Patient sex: F
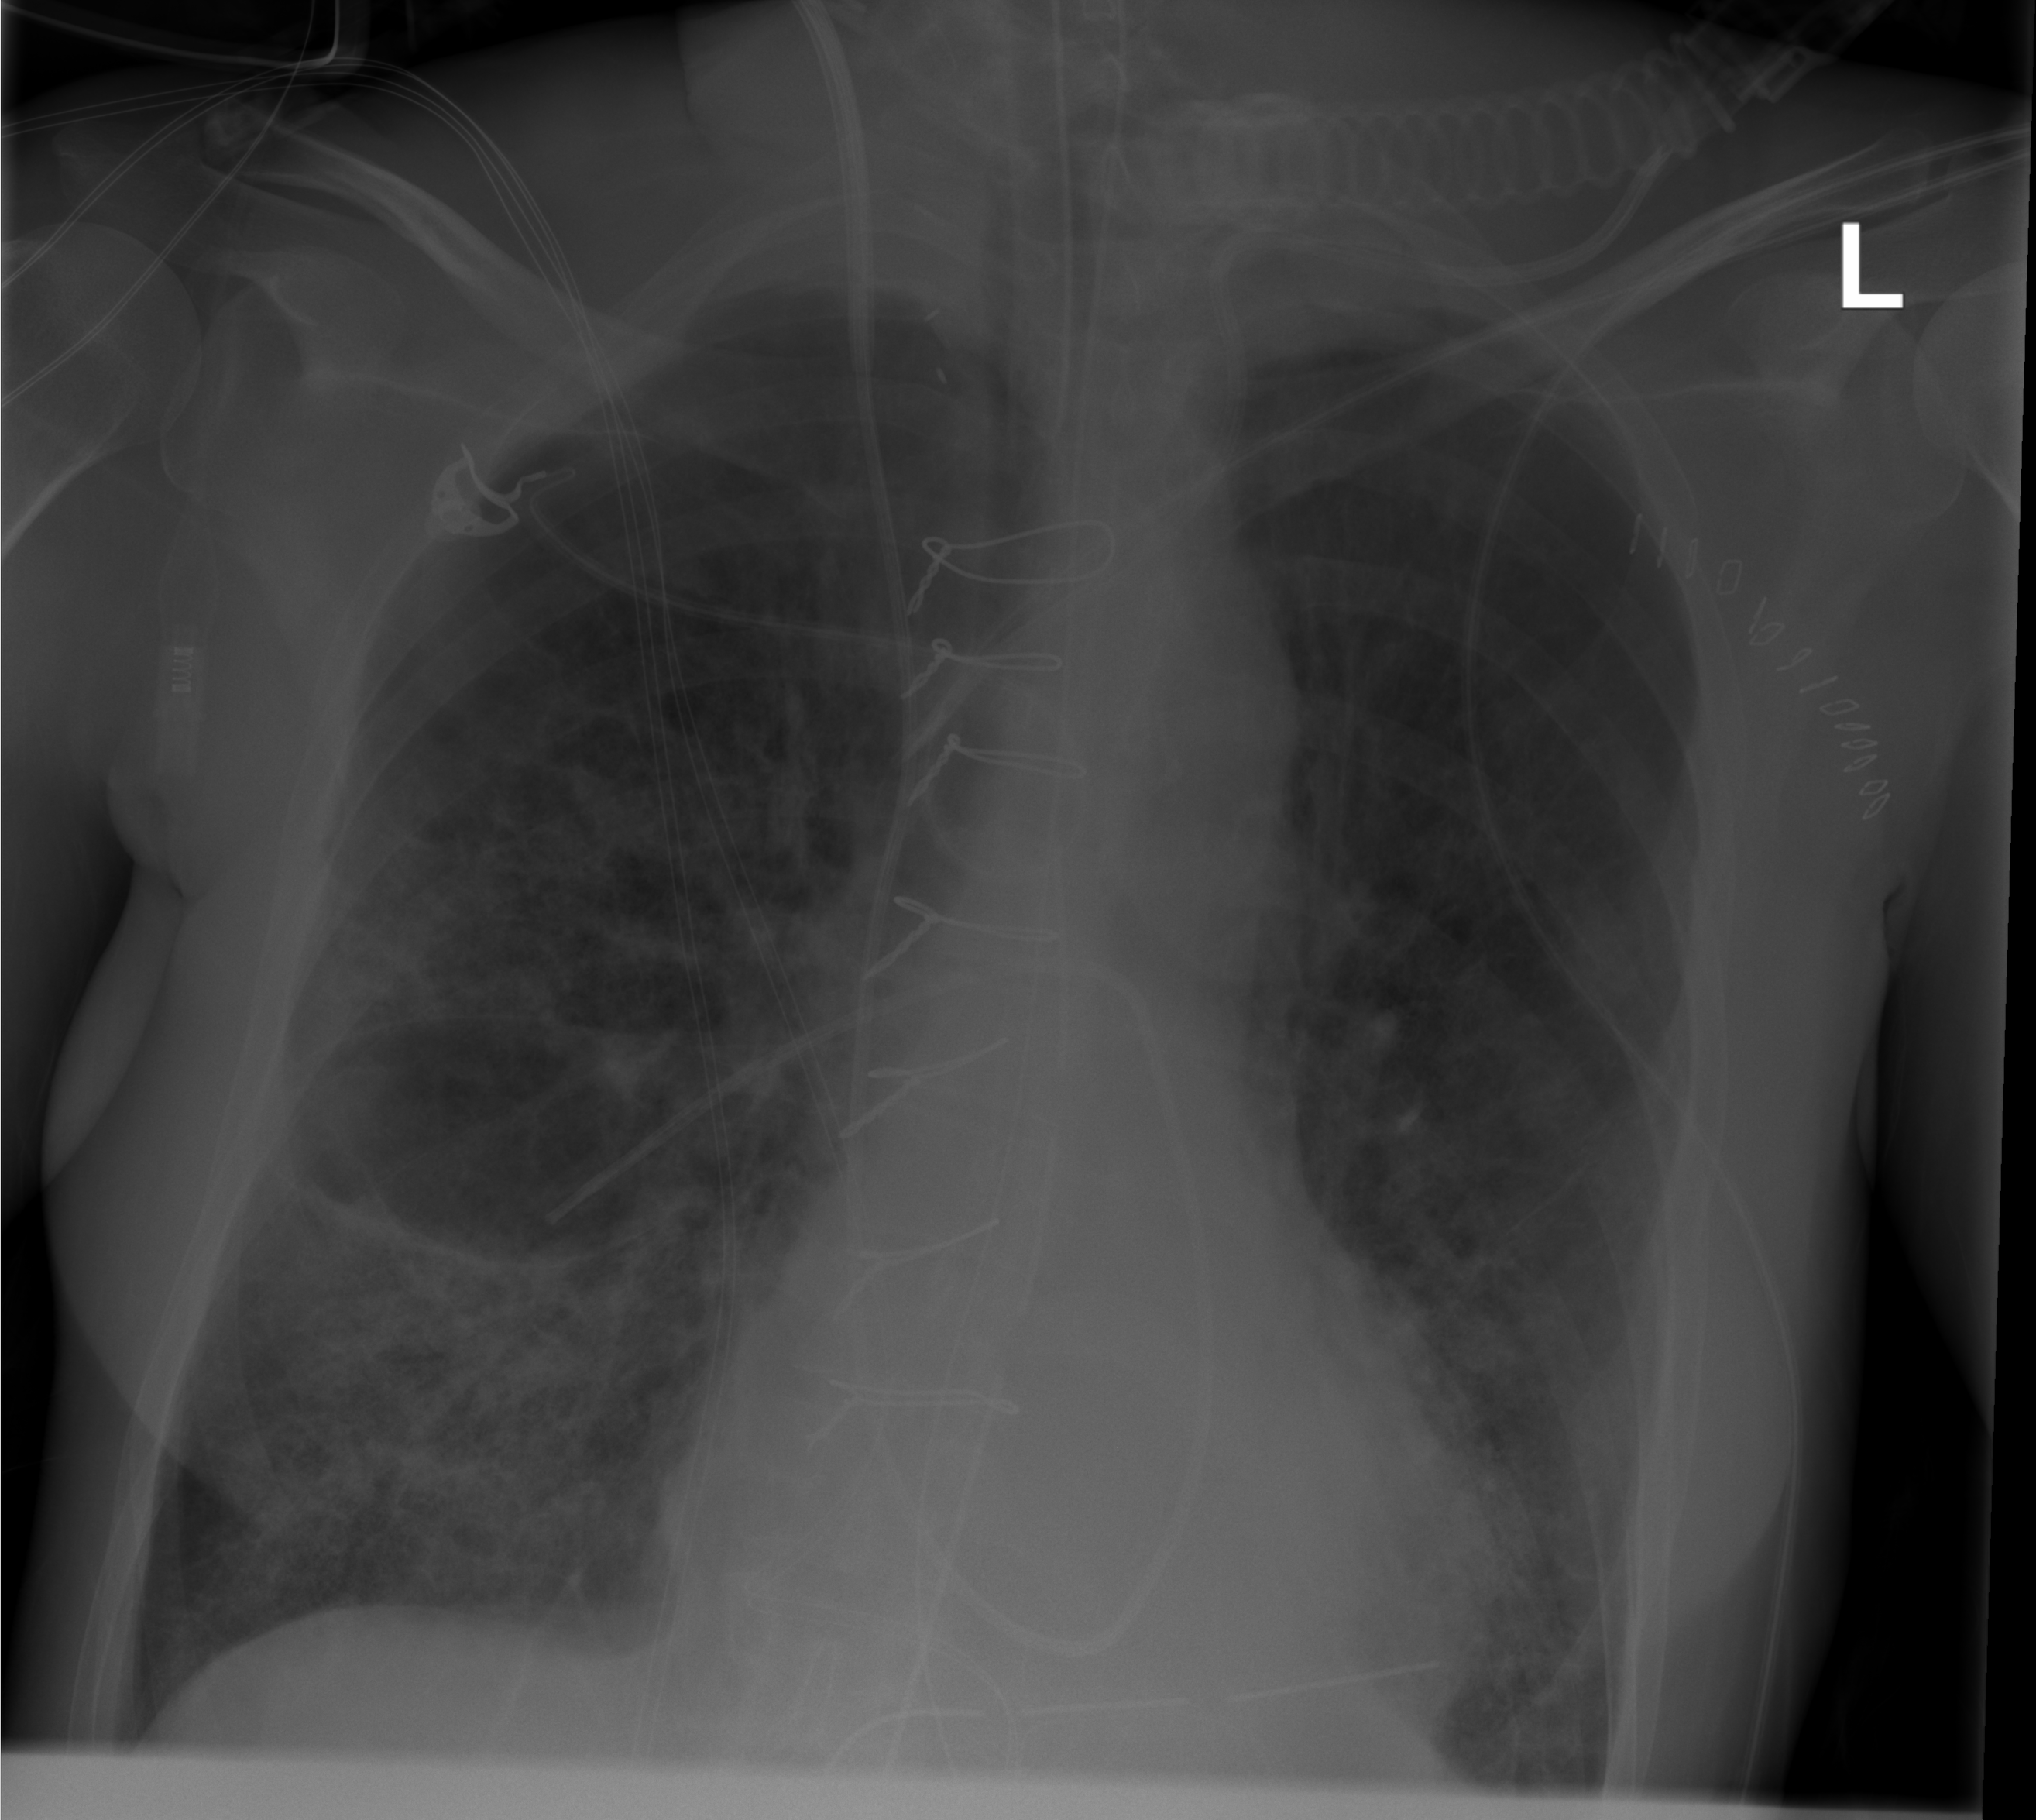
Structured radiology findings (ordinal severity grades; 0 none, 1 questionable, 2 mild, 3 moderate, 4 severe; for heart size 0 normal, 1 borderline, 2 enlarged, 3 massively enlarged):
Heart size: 1
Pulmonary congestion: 3
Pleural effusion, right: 0
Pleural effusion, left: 2
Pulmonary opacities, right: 2
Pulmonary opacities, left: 2
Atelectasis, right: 2
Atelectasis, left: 2